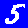
Digit: 5